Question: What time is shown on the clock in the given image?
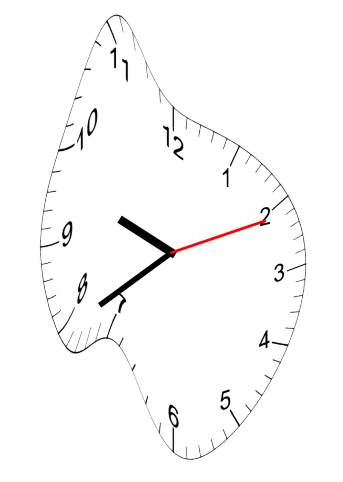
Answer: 09:39:11